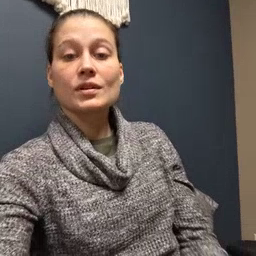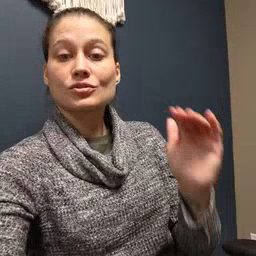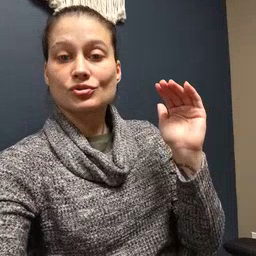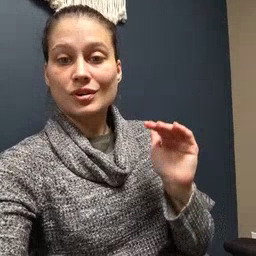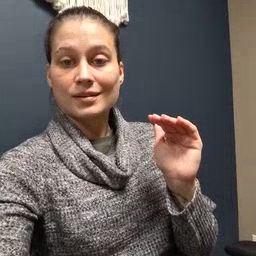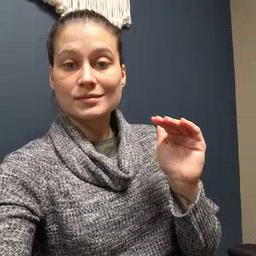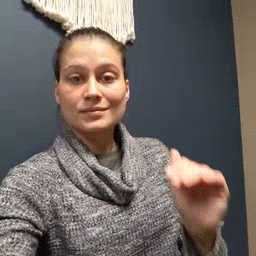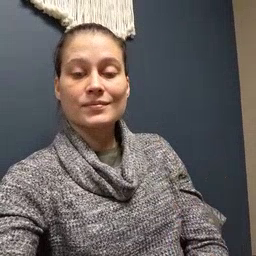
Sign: child